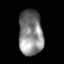
Tissue: lung
Cell type: Epithelial cells
Senescence score: 0.2071
Nuclear area (px): 1073
Mean DAPI intensity: 130.974